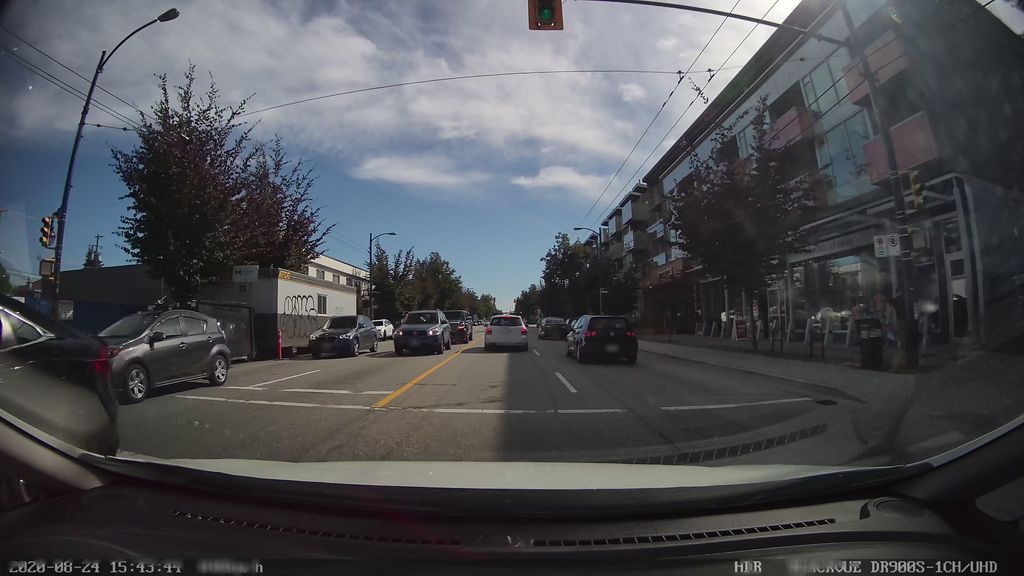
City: vancouver